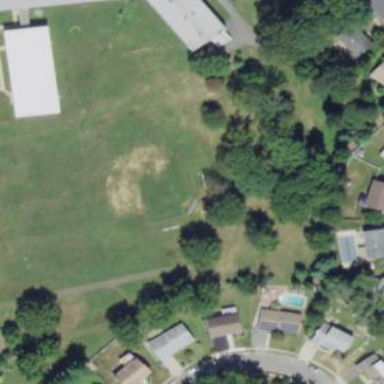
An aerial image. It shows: Recreation ground.